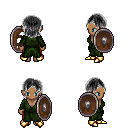
a pixel art fantasy rpg character, female body template, human, dark skin, green robe, red pants, gray long bangs hairstyle, gold boots, shield, four views (front, back, left, right), 2x2 character sprite sheet, small pixel art, hard edges, no anti-aliasing